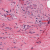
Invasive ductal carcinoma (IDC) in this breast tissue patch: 0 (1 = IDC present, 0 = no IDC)